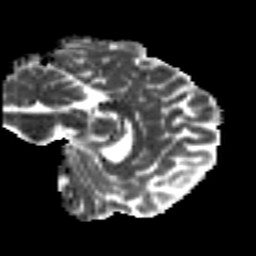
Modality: MD
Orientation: sagittal
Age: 27
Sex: male
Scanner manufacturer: siemens
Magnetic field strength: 3 T
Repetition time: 8.8 s
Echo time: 0.085 s